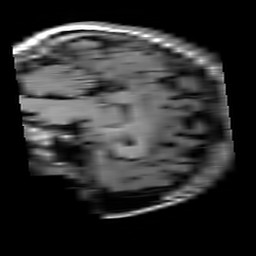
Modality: T1w
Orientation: sagittal
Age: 20
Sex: female
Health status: healthy
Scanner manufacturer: siemens
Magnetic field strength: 3 T
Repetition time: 4.1 s
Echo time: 0.0085 s